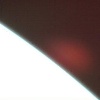
Label: sunburn